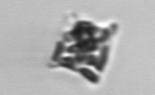
Label: Eucampia